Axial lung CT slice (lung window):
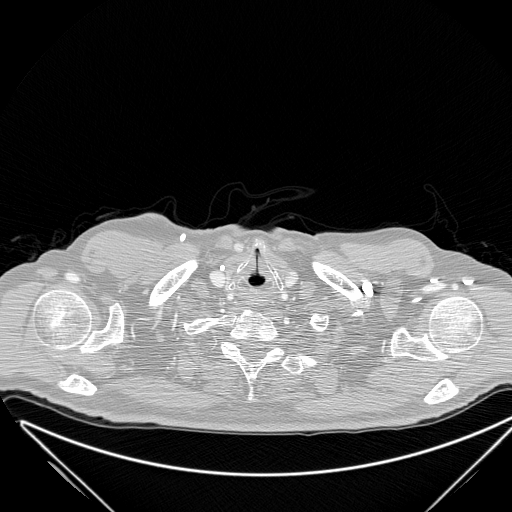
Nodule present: no